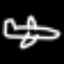
Label: airplane